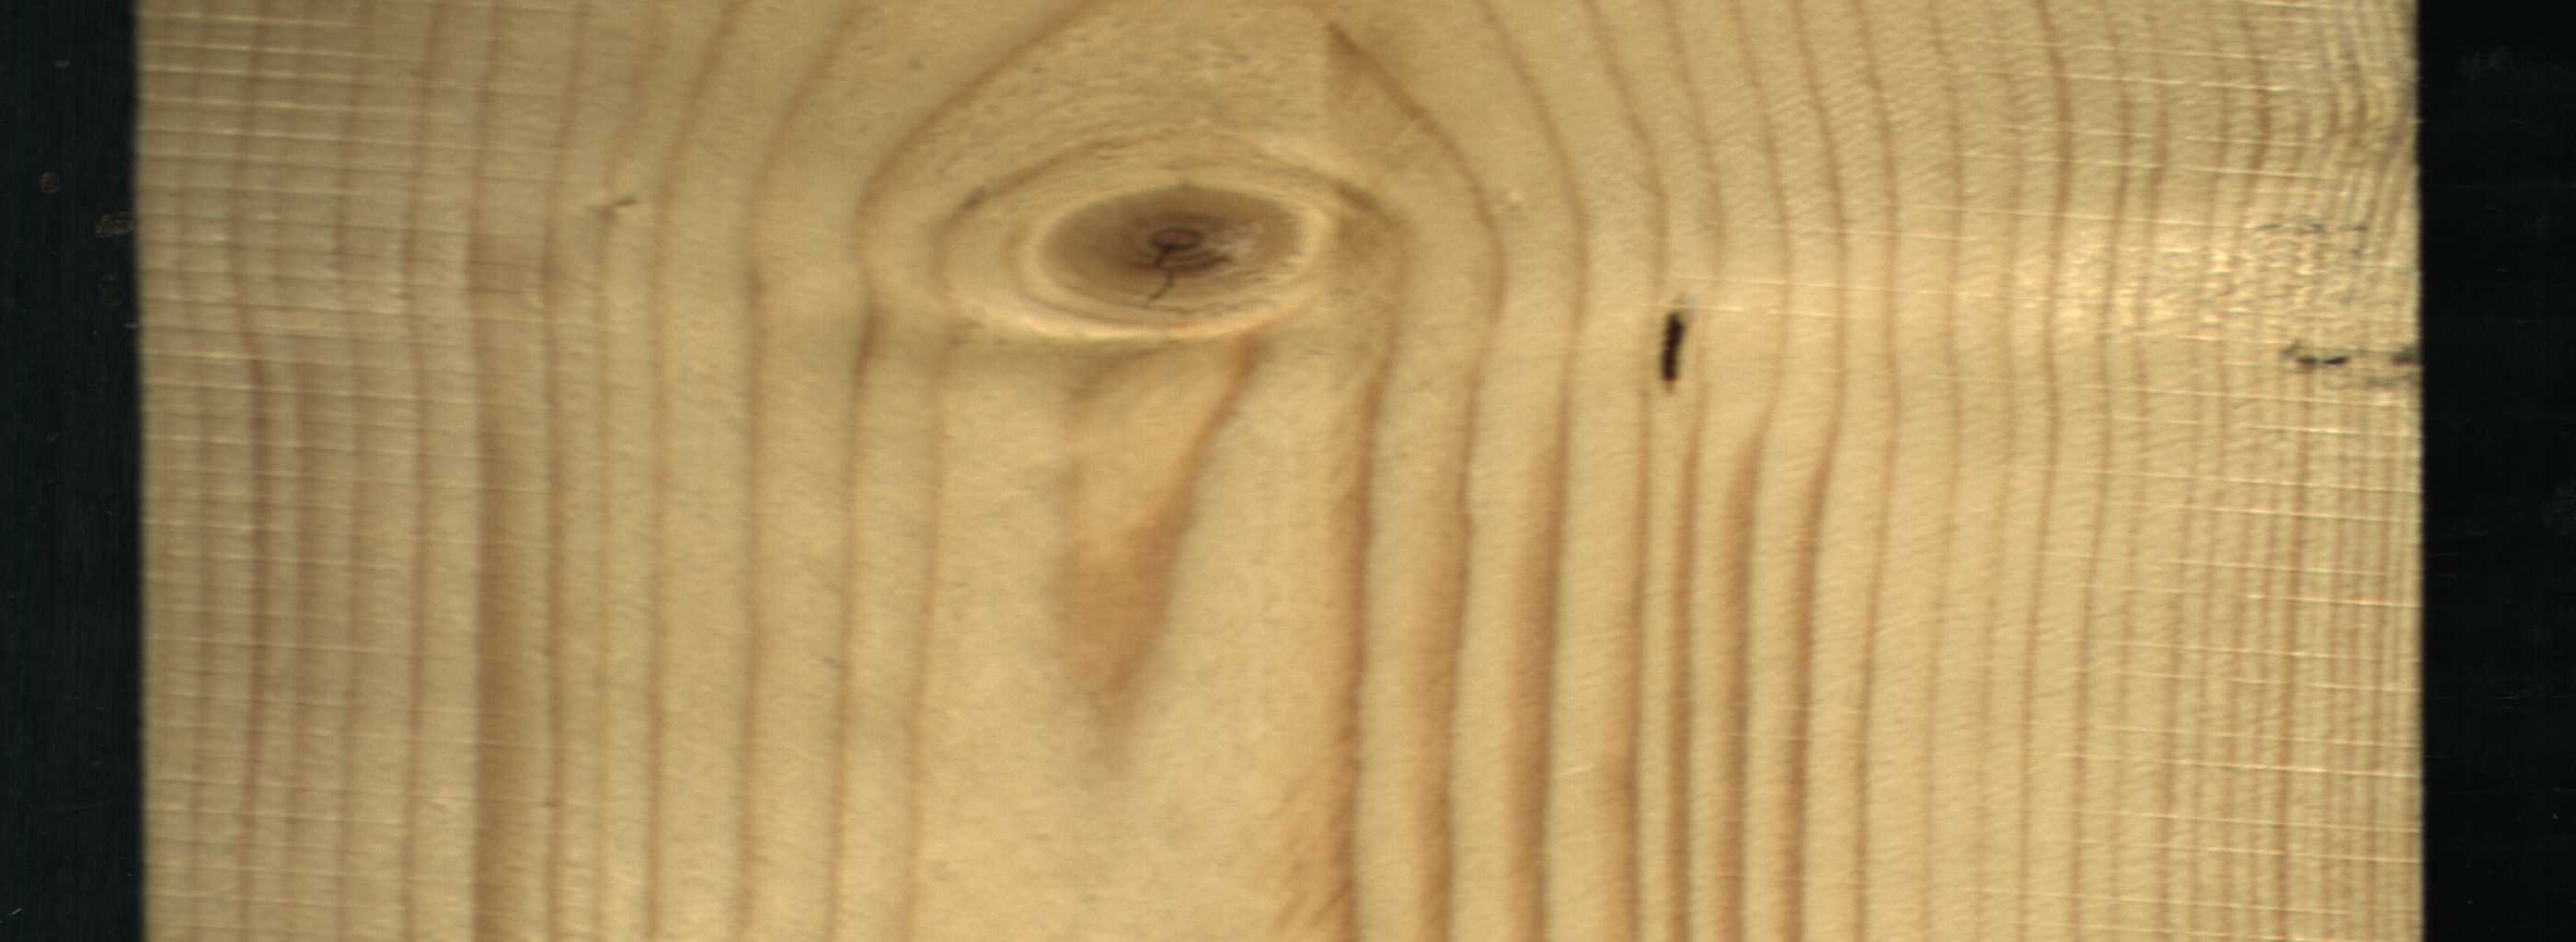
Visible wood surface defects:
resin
Live_Knot